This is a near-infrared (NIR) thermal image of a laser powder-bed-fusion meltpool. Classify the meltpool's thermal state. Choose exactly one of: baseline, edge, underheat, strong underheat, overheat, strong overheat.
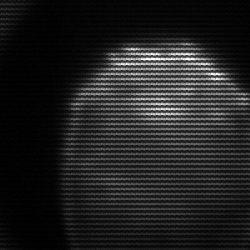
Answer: edge